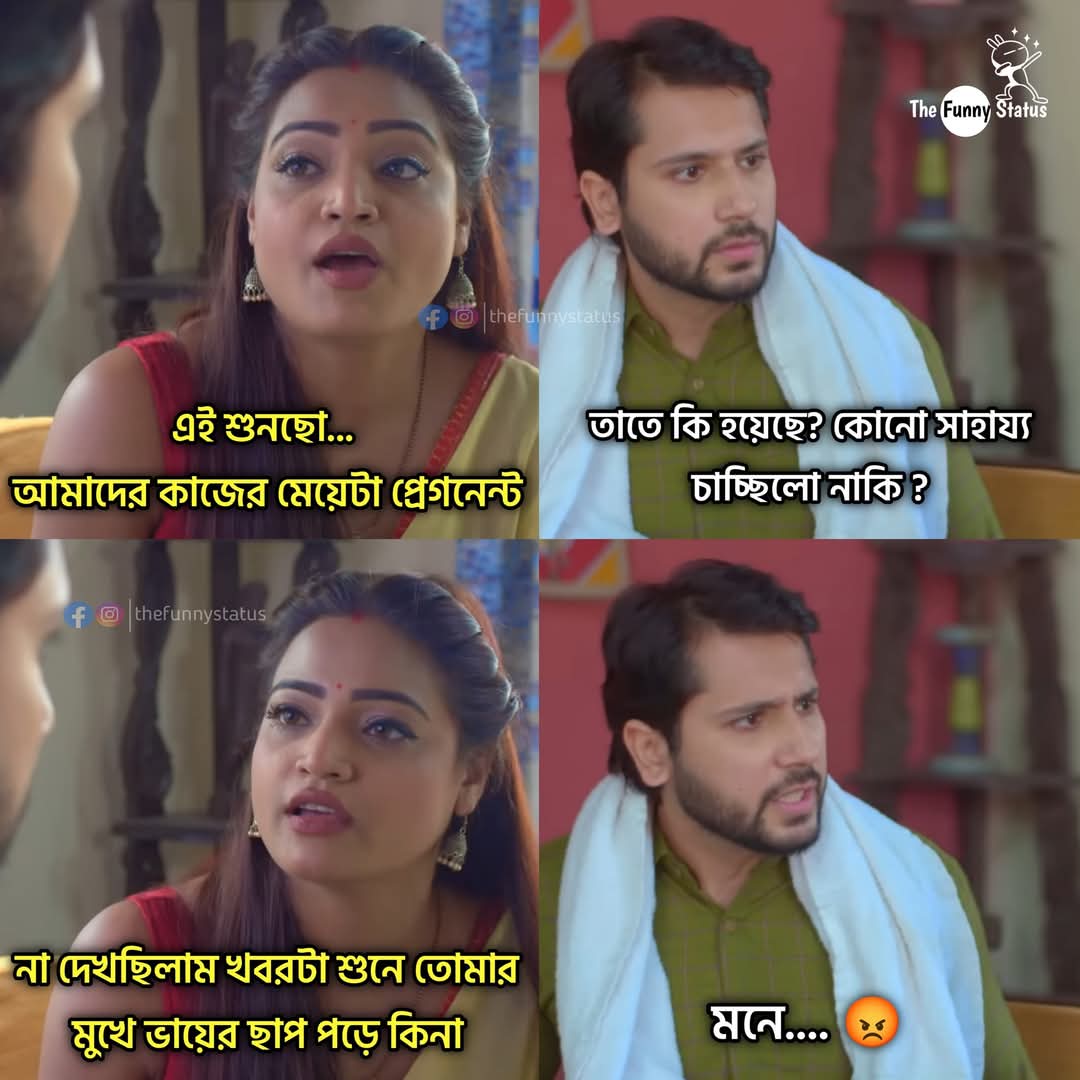
Text: এই শুনছো...
আমাদের কাজের মেয়েটা প্রেগনেন্ট
তাতে কি হয়েছে? কোনো সাহায্য চাচ্ছিলো নাকি?
না দেখছিলাম খবরটা শুনে তোমার মুখে ভায়ের ছাপ পড়ে কিনা
মনে....
Label: Non Hate